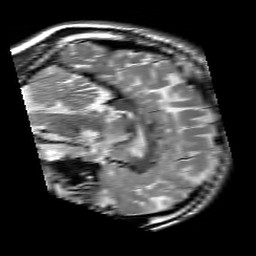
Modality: T2w
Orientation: sagittal
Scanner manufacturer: siemens
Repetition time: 3.9 s
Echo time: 0.076 s